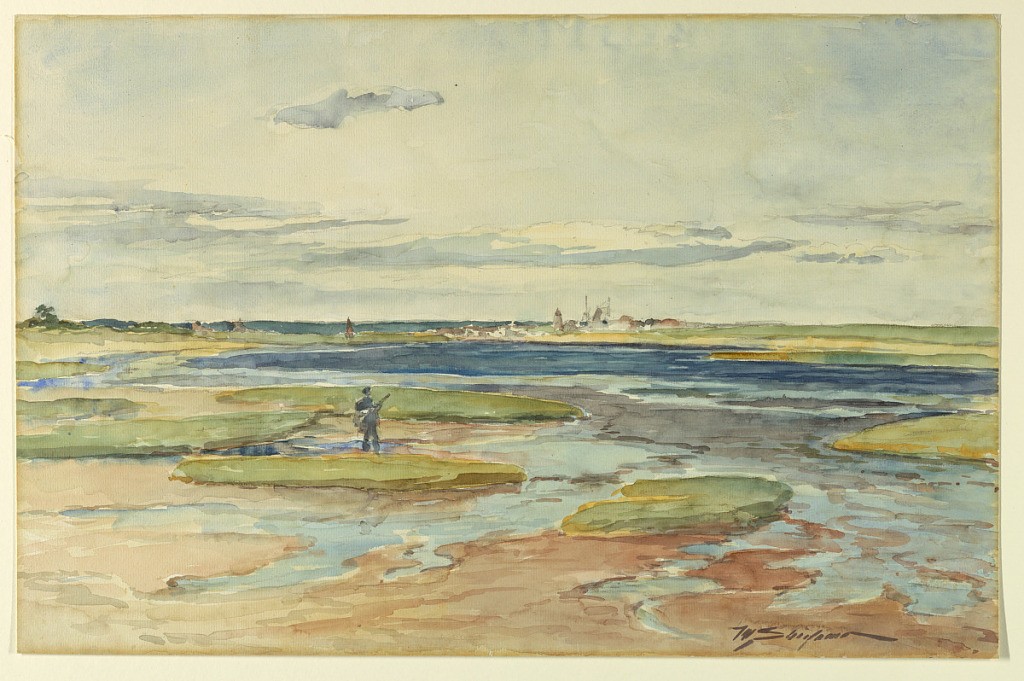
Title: Low Tide, Annisquam
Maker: Walter Shirlaw, American, b. Scotland, 1838–1909
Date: Probably after 1900
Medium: Brush and watercolor, black crayon on paper
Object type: Drawing
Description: Figure in foreground, standing on a grassy patch surrounded by water and sand. Buildings, beyond, center.